Question: I have a third party tree package (ElXTree by LMD Innovative) that I am using as a grid in my program. Whenever I select a cell, that row gains focus and becomes highlighted, just as I want it.
When I invoke the supplied Inplace editor by clicking on a cell in the grid, that row gains focus. Because the cell is selected in edit mode, only the cell gets highlighted (not the whole row), also just as I want it.
What I don't want is this: When I'm inplace editing one cell, and I invoke the inplace editor for another cell by clicking on it, first the row with the old cell is given focus and is highlighted. It then immediately has its focus taken away and is unhighlighted and the row with the new cell is given focus and highlighted. Then that new row immediately becomes unhighlighted except for the cell being inplace edited. This causes an annoying double flashing and I want to get rid of it.
I have the source code of the package, and I've been debugging through it. I'm sure if I can just find what is invoking the double focusing, I'll be able to figure out how to make simple modifications to prevent it.
When I place breakpoints I find that I am in the message handling loop of TApplication.Run in the Forms unit. Two of the many messages this loop is handling are the ones to set the Focus. I can trace the program line by line right through to StdWndProc in the Classes unit, where the message is Dispatched. I have all the information about the message (the Handle, Parameters, etc).
What I don't have and don't know is where the message is initiated from. There are no ElXTree units in the call stack to clue me in. One of those routines must have sent the message independent of the current call stack.
If I could just find out where that message was sent from (i.e. what routine sent it), then I'll be off and running.
Is there any way to find where the message was sent from? Or alternatively, is there any other way I might be able to get around this double focusing problem I'm having?
For reference, I'm using Delphi 2009.
---
Further information:
ElXTree has several dozen of its own Windows messages that it works with. In my case, the two relevant ones are:
'''
procedure WMSetFocus(var Msg: TWMSetFocus); message WM_SETFOCUS;
procedure WMKillFocus(var Msg: TWMKillFocus); message WM_KILLFOCUS;
procedure TElXTreeView.WMSetFocus(var Msg: TWMSetFocus); { private }
begin
inherited;
FHasFocus := True;
if (FOwner.HideSelection or (FOwner.HideSelectColor <> FOwner.FocusedSelectColor) or (FOwner.HideSelectTextColor <> FOwner.FocusedSelectTextColor)) and
(FOwner.Items.Count > 0) then
Invalidate;
with FOwner do
if Flat or FUseCustomScrollBars or IsThemed then
UpdateFrame;
end; { WMSetFocus }
procedure TElXTreeView.WMKillFocus(var Msg: TWMKillFocus); { private }
begin
FMouseSel := False;
FPressed := False;
FHasFocus := False;
inherited;
FHintItemEx := nil;
DoHideLineHint;
if HandleAllocated then
begin
with FOwner do
if Flat or FUseCustomScrollBars or IsThemed then
begin
UpdateFrame;
DrawFlatBorder(False, False);
if FUseCustomScrollBars then
begin
HScrollBar.HideHint;
VScrollBar.HideHint;
end;
end;
if (FOwner.HideSelection or (FOwner.HideSelectColor <> FOwner.FocusedSelectColor) or (FOwner.HideSelectTextColor <> FOwner.FocusedSelectTextColor)) and
(FOwner.Items.Count > 0) then
Invalidate;
end;
end; { WMKillFocus }
'''
When I put a breakpoint in, say, the WMSetFocus routine, I get the following call stack:

The only other ElXTree routine in the call stack is one on the 4th line:
'''
procedure TElXTreeView.WndProc(var Message: TMessage);
var P1: TPoint;
Item: TElXTreeItem;
HCol: Integer;
IP: TSTXItemPart;
begin
if (FHintItem <> nil) and (FOwner.FHideHintOnMove) then
begin
if ((Message.Msg >= WM_MOUSEMOVE) and (Message.Msg <= WM_MOUSELAST)) or (Message.Msg = WM_NCMOUSEMOVE) then
begin
GetCursorPos(P1);
P1 := ScreenToClient(P1);
Item := GetItemAt(P1.X, P1.Y, IP, HCol);
if Item <> FHintItem then
DoHideLineHint;
inherited;
Exit;
end
else
if
((Message.Msg >= WM_KEYFIRST) and (Message.Msg <= WM_KEYLAST)) or
((Message.Msg = CM_ACTIVATE) or (Message.Msg = CM_DEACTIVATE)) or
(Message.Msg = CM_APPKEYDOWN) or (Message.Msg = CM_APPSYSCOMMAND) or
(Message.Msg = WM_COMMAND) or
((Message.Msg > WM_MOUSEMOVE) and (Message.Msg <= WM_MOUSELAST))
or (Message.Msg = WM_NCMOUSEMOVE) then
DoHideLineHint;
end;
if (FHintItem <> nil) and ((Message.Msg = CM_ACTIVATE) or (Message.Msg = CM_DEACTIVATE))
or (Message.Msg = WM_NCMOUSEMOVE) then
DoHideLineHint;
inherited;
end;
'''
When I put a breakpoint in this routine, it only seems to pass through to the "inherited" line and then call system functions, ultimately getting to the StdWndProc where the messages are handled (as I described in my original question).
The problem involved in tracing this accurately is that I must make mouse clicks and keep the mouse pointer over the visual control in the program while also debugging through the code. Any mistake in moving or using my mouse while debugging can cause additional mouse events that affect the processing This makes it a real bugger to debug.
But I can carefully trace into StdWndProc and see the event that gets dispatched that focuses the line. What I can't seem to do is find out what issues the message.
Now, why don't I know what issues the message? Well, I assume it is from a PostMessage or SendMessage command as David says. When I look for where all these calls are made in ElXTree, I only find these 10:
'''
Result := SendMessage(hWnd, SBM_SetScrollInfo, Integer(Redraw), Integer(@ScrollInfo));
SendMessage(hWnd, SBM_GetScrollInfo, 0, Integer(@ScrollInfo));
SendMessage(FHScrollBar.Handle, Message.Msg, Message.wParam, Message.lParam);
SendMessage(FVScrollBar.Handle, Message.Msg, Message.wParam, Message.lParam);
case Key of
VK_LEFT: begin
PostMessage(FOwner.Handle, WM_HSCROLL, SB_LINELEFT, 0);
Exit;
end;
VK_RIGHT: begin
PostMessage(FOwner.Handle, WM_HSCROLL, SB_LINERIGHT, 0);
Exit;
end;
end;
FScrollbarsInitialized := True;
if UseCustomScrollbars then
PostMessage(Handle, WM_UPDATESBFRAME, 0, 0);
end;
procedure TCustomElXTree.WMSysColorChange(var Msg: TWMSysColorChange);
begin
inherited;
PostMessage(FVScrollBar.Handle, Msg.Msg, TMessage(Msg).WParam, TMessage(Msg).LParam);
PostMessage(FHScrollBar.Handle, Msg.Msg, TMessage(Msg).WParam, TMessage(Msg).LParam);
PostMessage(FHeader.Handle, Msg.Msg, TMessage(Msg).WParam, TMessage(Msg).LParam);
end; { WMSysColorChange }
'''
The first 7 deal with scrollbars. The next 3 are with ColorChange.
I've looked through all the other LMD component routines as well for the issuing of messages, and nothing there looks promising.
So I'm still stuck and need a hint or a clue as to how to find the sender of that message that is asking for the line to be focused.
---
Workaround:
Well, once I realized that Windows was initiating the Mouse Events, I was able to do something that stops most of the flashing. It's a real hack though. If someone knows of something better, I'd love to hear about it.
In the TElXTreeView.WndProc, I've replaced the inherited statement with the following:
'''
if (Message.Msg = WM_SETFOCUS) or (Message.Msg = WM_KILLFOCUS) then begin
FOwner.Items.BeginUpdate;
inherited;
FOwner.Items.EndUpdate;
end
else
inherited;
'''
What this does is stop the multiple focusing from happening within the called routines.
It does the job except in one case: Where I'm clicking on an editable entry, it still does highlight the entry first before going into edit mode. That's because the highlight occurs on the MouseDown but the going into edit mode occurs on the MouseUp. I might be able to find a way around this, but initial attempts were unsuccessful. But it's not as bad as the double flashing, and I could live with it if I have to.
Thanks to those of you who helped give my brain a push. The accepted answer goes to David who gave me the key clue.
---
... Maybe I spoke too soon. I found some other controls, e.g. the pages with the grid on it, would not update when paging between the controls. I tried adding a Refresh command after the EndUpdate. Once I did that, I got the double flashing again. This is a real messy problem.
I may be able to get a workaround for the paging, but I hope the developer of that control responds to me with a better fix.
Things like this are NOT one of the joys of programming. :-(
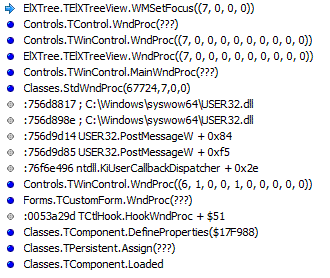
Answer: These messages are posted to the message queue rather than sent synchronously. This is clear because you are tracing them back to 'TApplication.Run' which is the routine that pumps your main thread's message queue. That's why you don't see the call site on the stack. They are generated by calls to PostMessage, either in the 3rd party component or possibly more likely by Windows.
I don't know these components so I doubt I can help solve your problem. I think you should contact the component vendor who should know what to do.